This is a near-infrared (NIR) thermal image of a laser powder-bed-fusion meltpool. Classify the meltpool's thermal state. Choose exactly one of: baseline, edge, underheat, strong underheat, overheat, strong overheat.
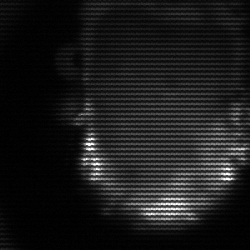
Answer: baseline